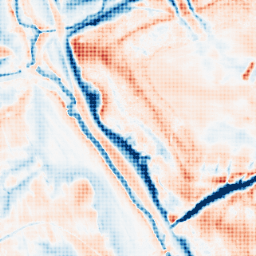
Category: trend_removal
Decomposition family: local_polynomial
Decomposition parameters: window_size: 31
degree: 3
Upsampling method: sinc_hamming
Upsampling parameters: scale: 8
kernel_size: 8
Upsampling scale: 8